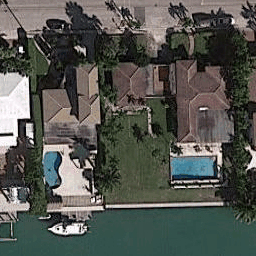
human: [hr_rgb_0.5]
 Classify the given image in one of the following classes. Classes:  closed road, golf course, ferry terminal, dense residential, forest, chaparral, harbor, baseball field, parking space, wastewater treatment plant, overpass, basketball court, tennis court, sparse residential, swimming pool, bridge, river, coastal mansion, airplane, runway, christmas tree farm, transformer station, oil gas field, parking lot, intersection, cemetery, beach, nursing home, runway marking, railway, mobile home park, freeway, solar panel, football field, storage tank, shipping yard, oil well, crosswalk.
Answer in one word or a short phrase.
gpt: coastal mansion